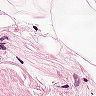
Metastatic tissue present: no